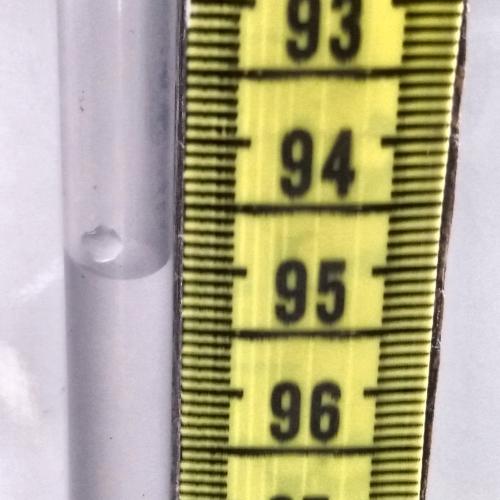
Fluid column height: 95.0 cm